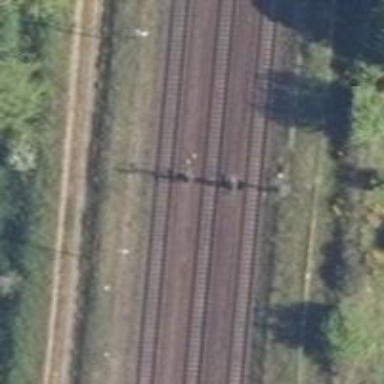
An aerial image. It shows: Railway with electrified contact lines.